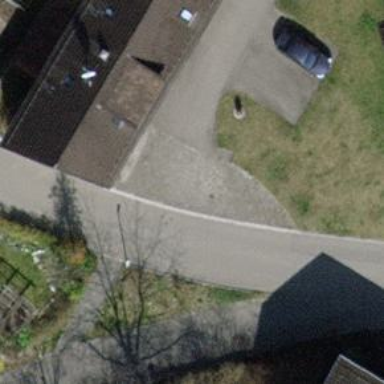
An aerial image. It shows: Residential road with asphalt surface and no sidewalks.